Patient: sex M, age 47
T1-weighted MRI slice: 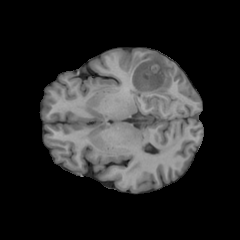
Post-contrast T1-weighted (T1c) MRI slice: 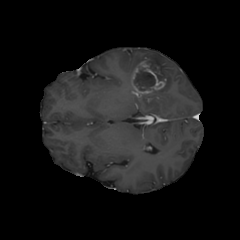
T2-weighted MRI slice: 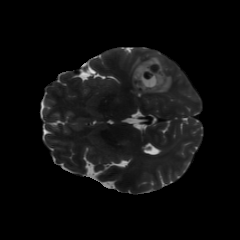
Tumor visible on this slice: yes
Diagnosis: Glioblastoma, IDH-wildtype
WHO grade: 4